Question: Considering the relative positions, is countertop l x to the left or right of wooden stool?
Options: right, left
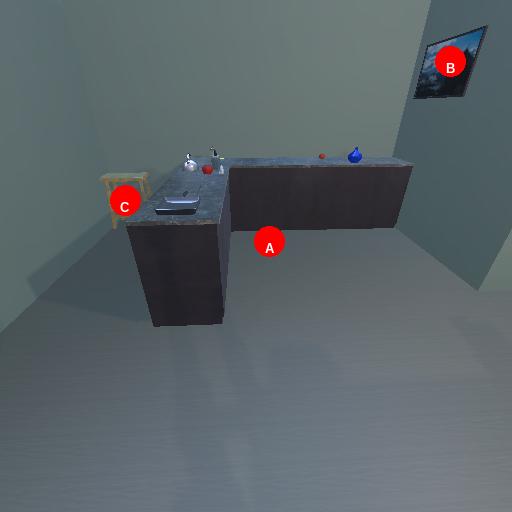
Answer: right